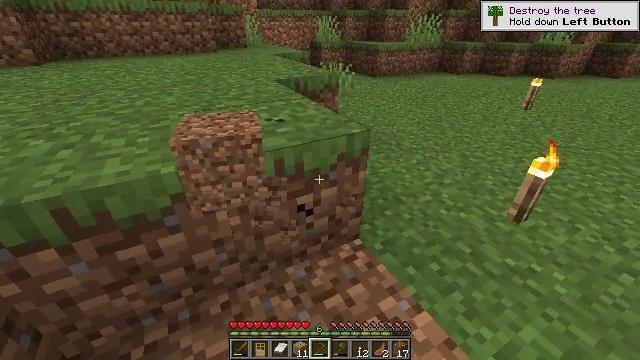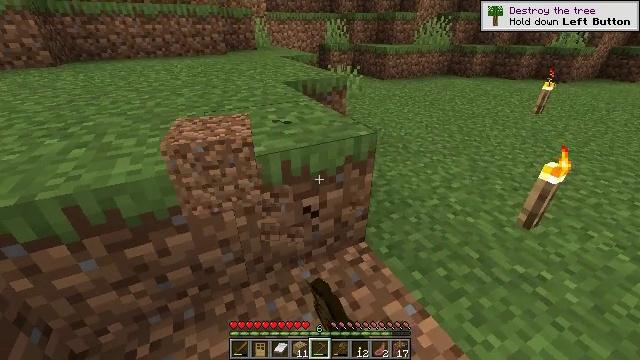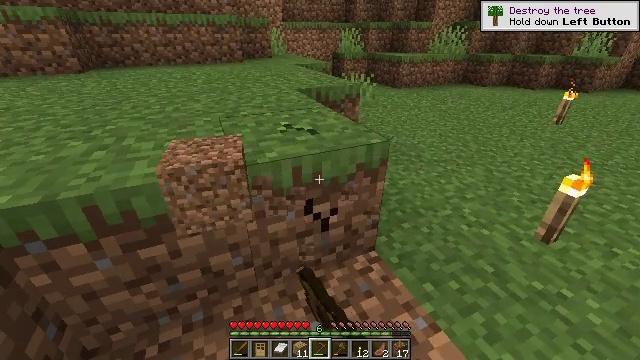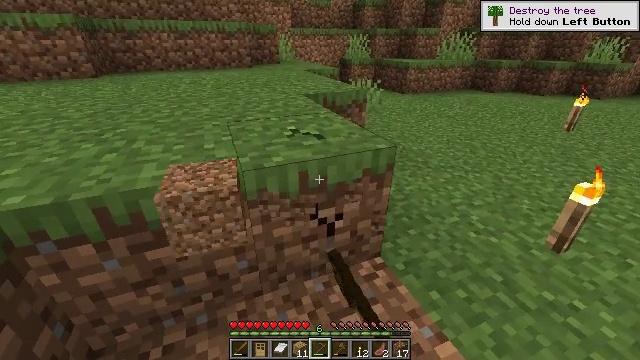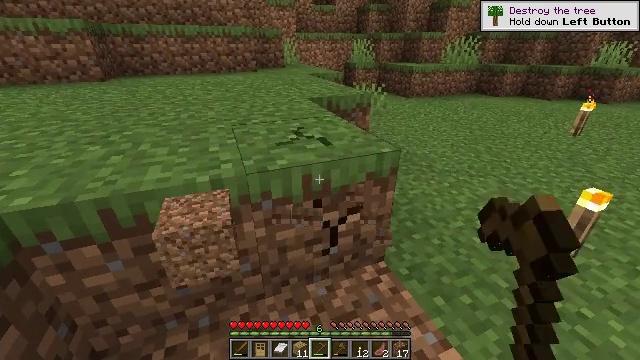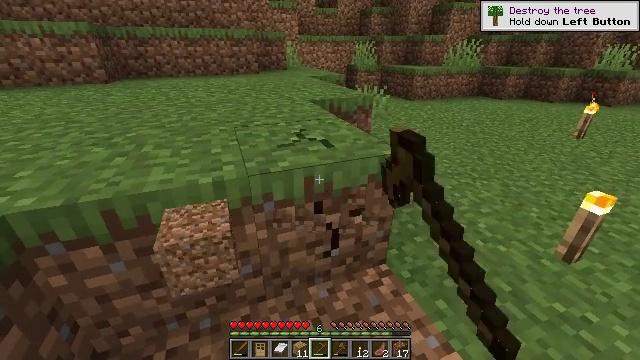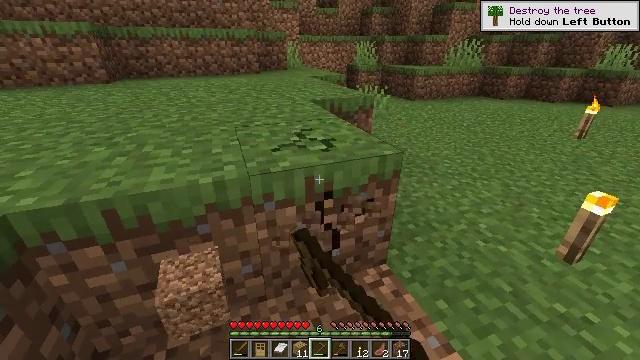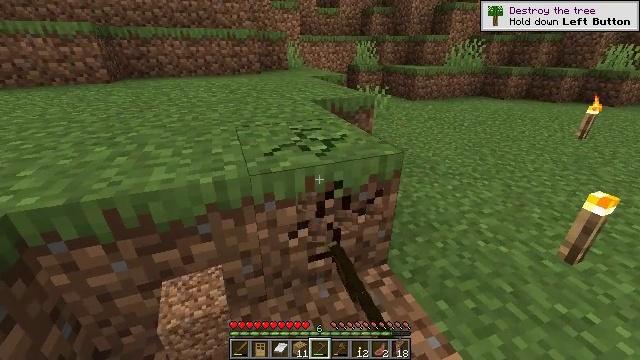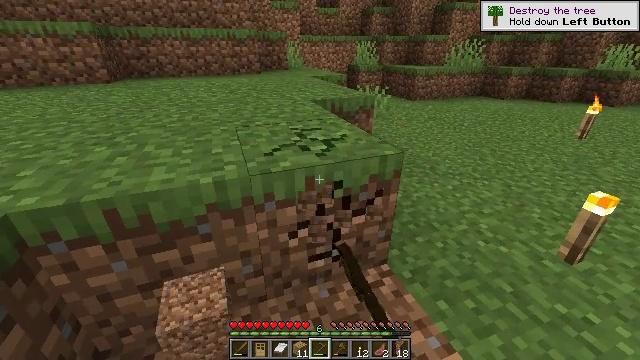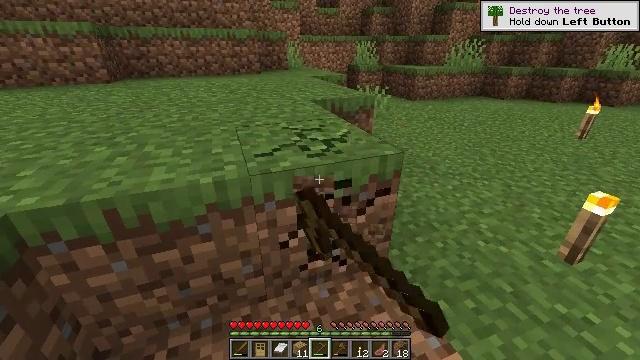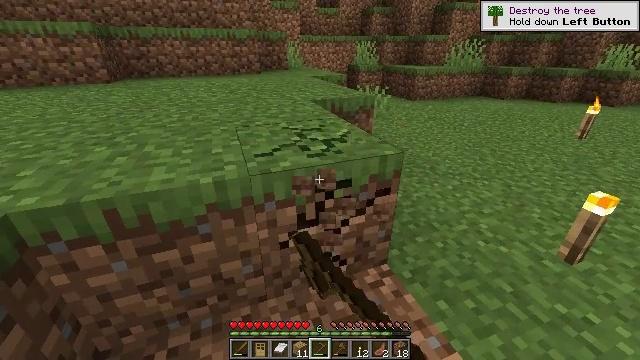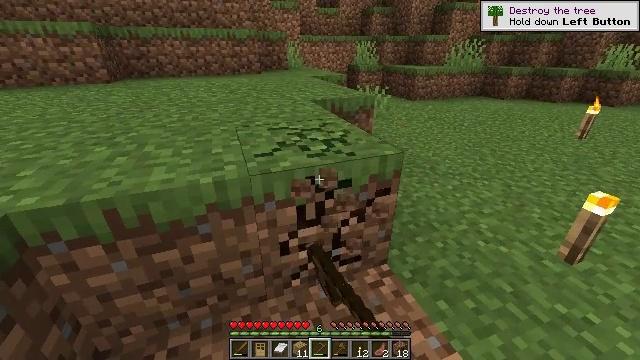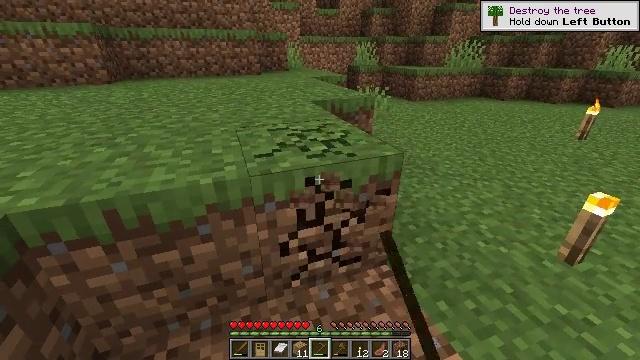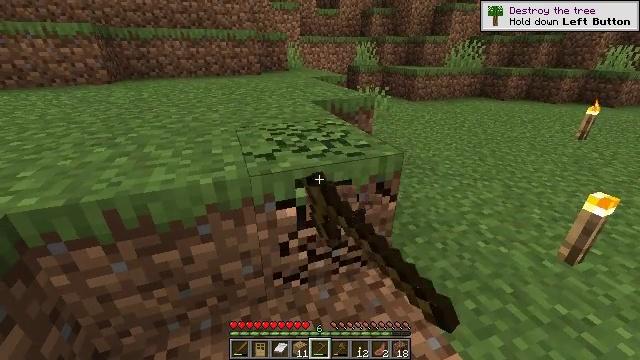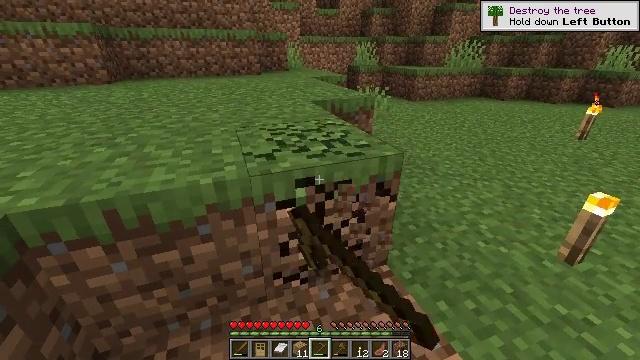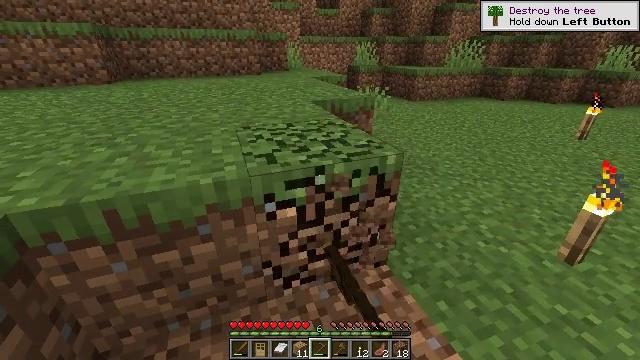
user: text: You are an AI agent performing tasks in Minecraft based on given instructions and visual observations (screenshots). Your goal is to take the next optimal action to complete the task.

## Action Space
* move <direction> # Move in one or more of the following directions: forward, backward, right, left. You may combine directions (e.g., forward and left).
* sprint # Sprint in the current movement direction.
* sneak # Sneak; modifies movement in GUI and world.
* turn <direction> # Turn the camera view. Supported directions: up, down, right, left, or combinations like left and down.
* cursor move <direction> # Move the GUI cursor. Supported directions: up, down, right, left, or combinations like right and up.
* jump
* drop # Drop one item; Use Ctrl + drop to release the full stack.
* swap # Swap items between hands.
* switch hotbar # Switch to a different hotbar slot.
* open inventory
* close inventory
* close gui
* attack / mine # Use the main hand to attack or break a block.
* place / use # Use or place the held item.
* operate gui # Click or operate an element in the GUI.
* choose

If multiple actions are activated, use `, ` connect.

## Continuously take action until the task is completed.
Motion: motion action
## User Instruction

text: Harvest grass block to clear the area.
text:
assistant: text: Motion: turn left, attack / mine
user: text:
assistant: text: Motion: turn left and up, attack / mine
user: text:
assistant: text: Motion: turn left and up, attack / mine
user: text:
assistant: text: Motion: attack / mine
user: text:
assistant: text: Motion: attack / mine
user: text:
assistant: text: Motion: attack / mine
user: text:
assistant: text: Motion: attack / mine
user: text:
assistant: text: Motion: attack / mine
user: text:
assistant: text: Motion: attack / mine
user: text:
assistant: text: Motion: attack / mine
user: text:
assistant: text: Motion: attack / mine
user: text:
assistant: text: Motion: attack / mine
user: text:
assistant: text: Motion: attack / mine
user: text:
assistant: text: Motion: attack / mine
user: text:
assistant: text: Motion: attack / mine
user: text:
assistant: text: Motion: attack / mine
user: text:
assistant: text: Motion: attack / mine
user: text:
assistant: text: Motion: attack / mine
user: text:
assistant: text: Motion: attack / mine
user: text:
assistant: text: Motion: turn left, attack / mine
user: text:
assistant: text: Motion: turn left, attack / mine
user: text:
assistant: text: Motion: turn left, attack / mine
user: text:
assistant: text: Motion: turn left, attack / mine
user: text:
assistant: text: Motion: turn left, attack / mine
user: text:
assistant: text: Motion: turn left, attack / mine
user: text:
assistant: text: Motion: turn left, attack / mine
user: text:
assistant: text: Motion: turn left, attack / mine
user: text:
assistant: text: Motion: attack / mine
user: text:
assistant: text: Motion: attack / mine
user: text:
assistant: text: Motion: attack / mine